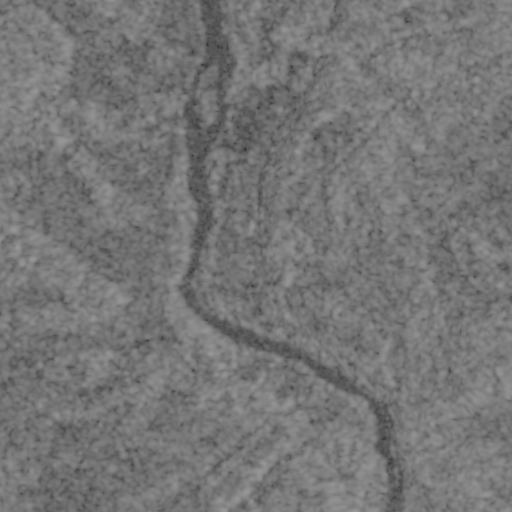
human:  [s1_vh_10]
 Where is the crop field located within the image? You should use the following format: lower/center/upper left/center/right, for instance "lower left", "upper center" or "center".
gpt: The crop field is located in the upper left of the image.
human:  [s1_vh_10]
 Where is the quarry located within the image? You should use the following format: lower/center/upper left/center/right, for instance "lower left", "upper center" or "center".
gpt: The quarry is located in the center right of the image.
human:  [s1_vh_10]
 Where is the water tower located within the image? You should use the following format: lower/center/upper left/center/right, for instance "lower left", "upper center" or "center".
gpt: The water tower is located in the lower left of the image.
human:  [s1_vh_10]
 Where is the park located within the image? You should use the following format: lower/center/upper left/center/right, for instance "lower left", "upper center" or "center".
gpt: There is no park in the image.

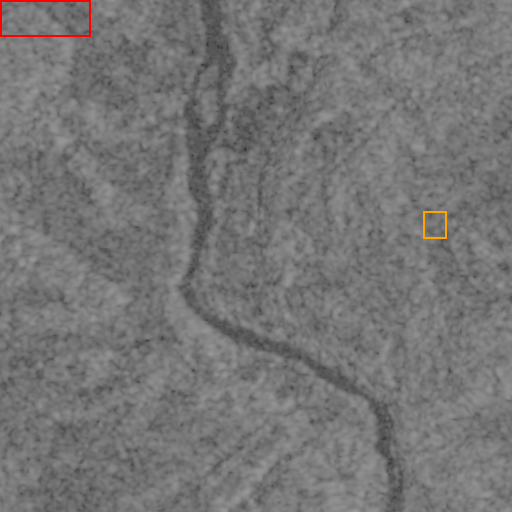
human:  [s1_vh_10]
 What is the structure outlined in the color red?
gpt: The structure outlined in red is a crop field.
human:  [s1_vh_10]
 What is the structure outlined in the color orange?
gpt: The structure outlined in orange is a quarry.
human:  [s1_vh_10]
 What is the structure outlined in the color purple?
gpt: There is no purple outline.